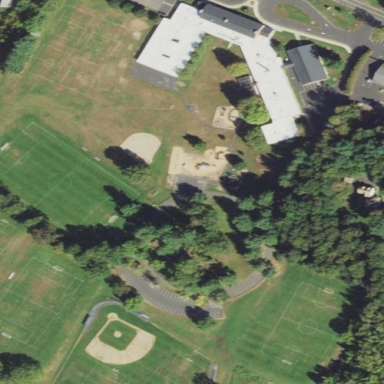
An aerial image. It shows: School.